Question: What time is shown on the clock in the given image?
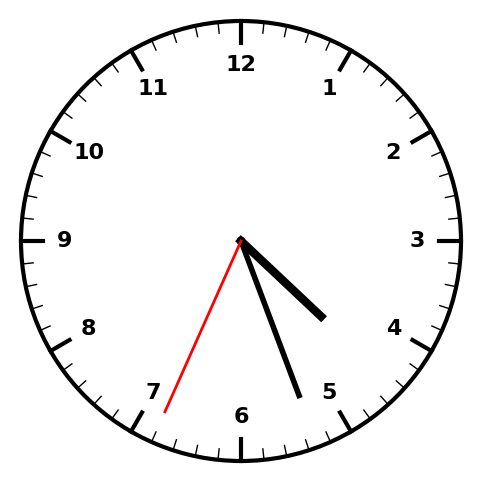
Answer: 04:26:34